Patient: sex F, age 72
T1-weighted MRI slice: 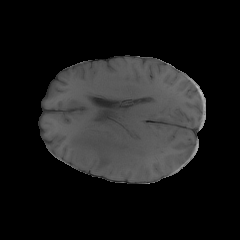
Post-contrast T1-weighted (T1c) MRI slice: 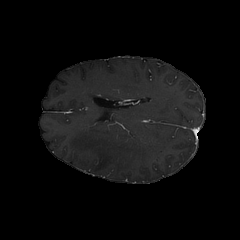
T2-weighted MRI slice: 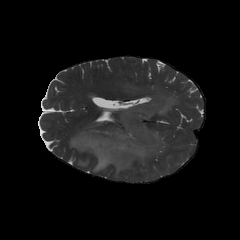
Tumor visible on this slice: yes
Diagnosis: Glioblastoma, IDH-wildtype
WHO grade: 4